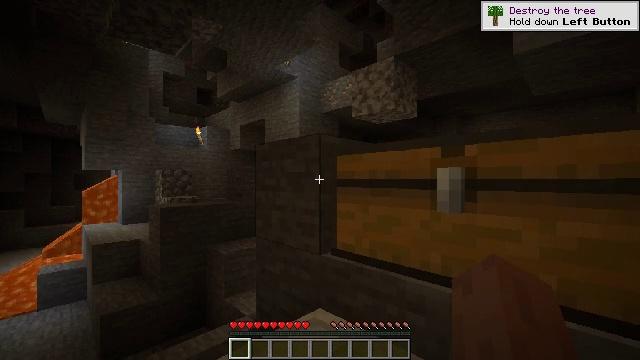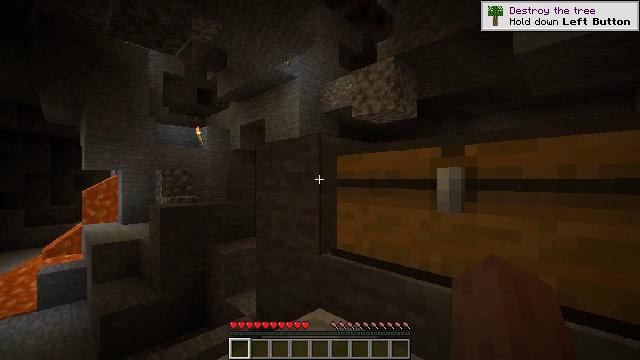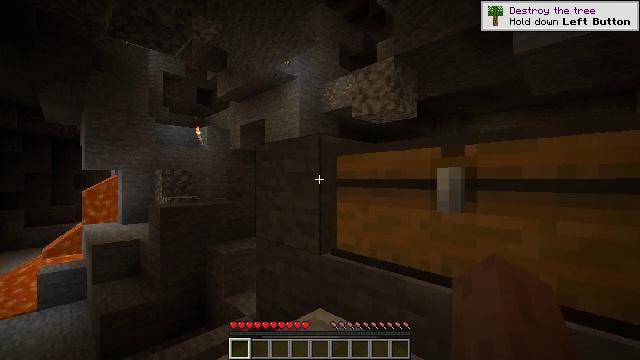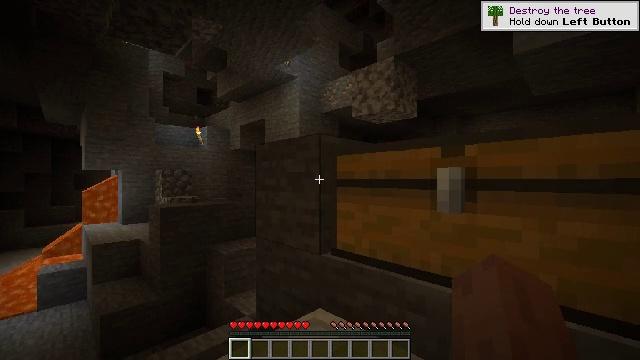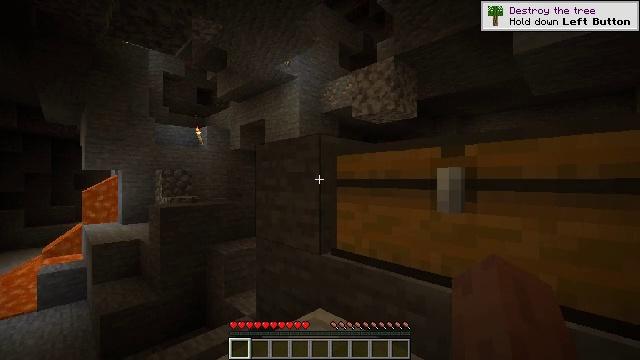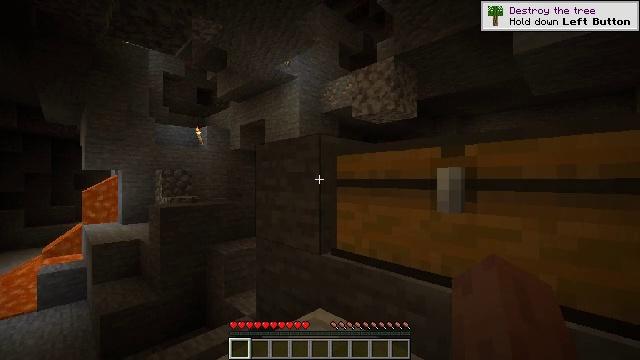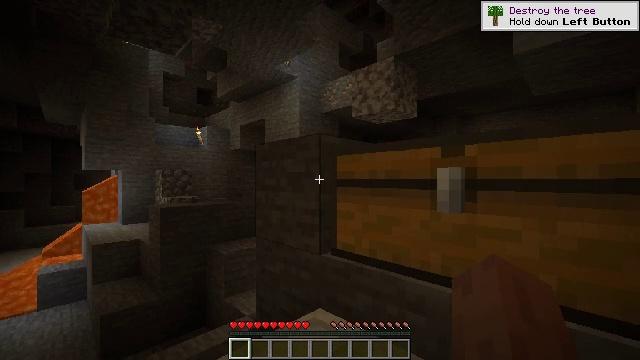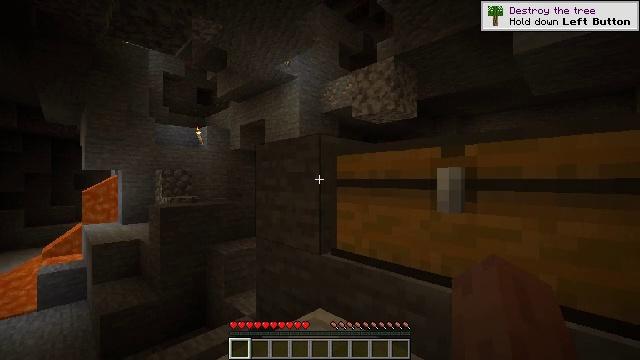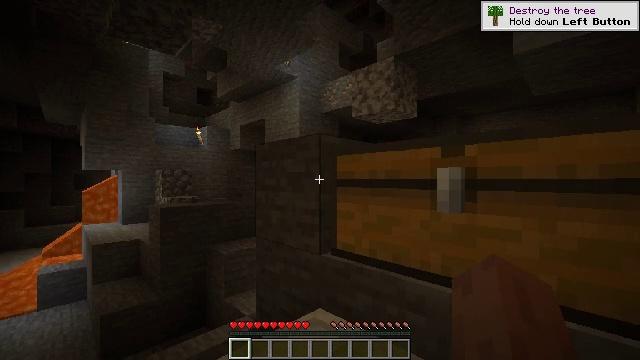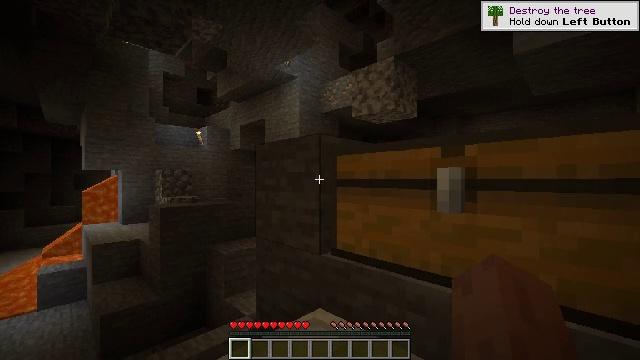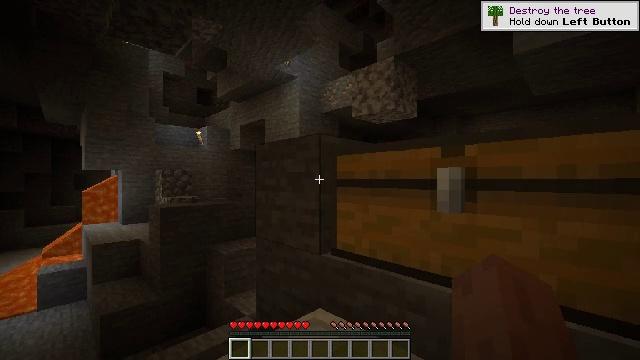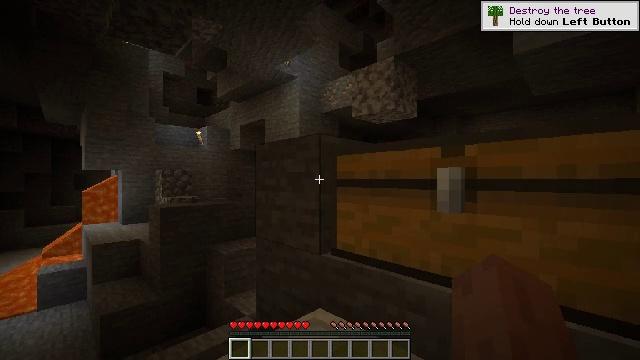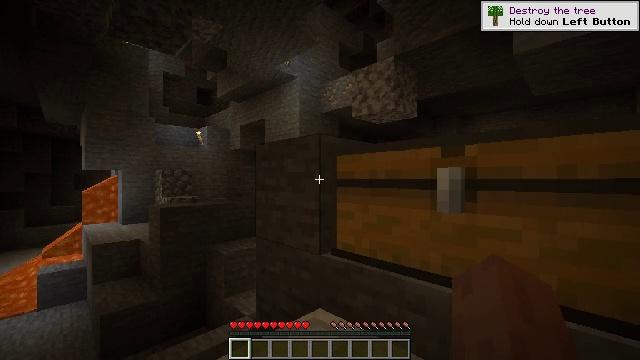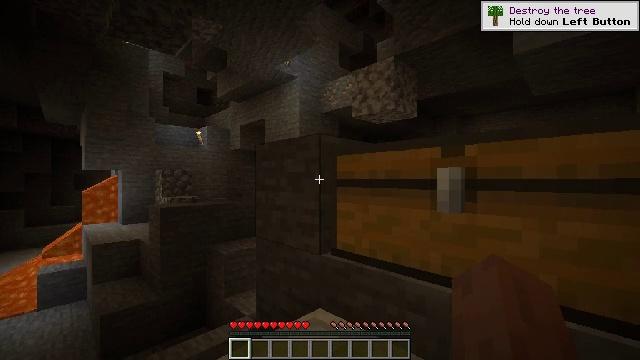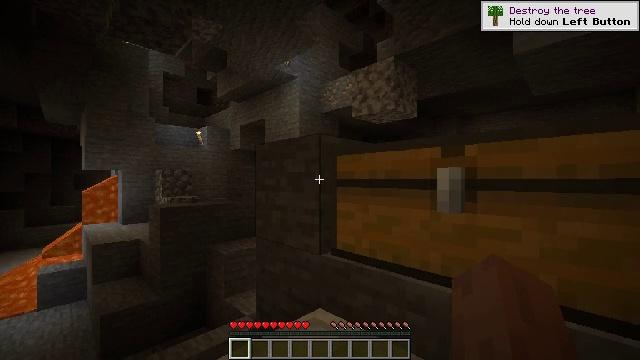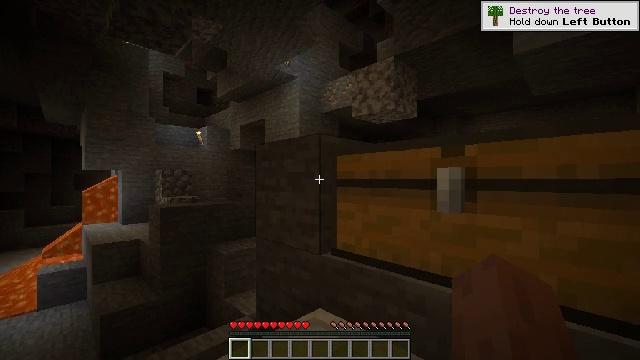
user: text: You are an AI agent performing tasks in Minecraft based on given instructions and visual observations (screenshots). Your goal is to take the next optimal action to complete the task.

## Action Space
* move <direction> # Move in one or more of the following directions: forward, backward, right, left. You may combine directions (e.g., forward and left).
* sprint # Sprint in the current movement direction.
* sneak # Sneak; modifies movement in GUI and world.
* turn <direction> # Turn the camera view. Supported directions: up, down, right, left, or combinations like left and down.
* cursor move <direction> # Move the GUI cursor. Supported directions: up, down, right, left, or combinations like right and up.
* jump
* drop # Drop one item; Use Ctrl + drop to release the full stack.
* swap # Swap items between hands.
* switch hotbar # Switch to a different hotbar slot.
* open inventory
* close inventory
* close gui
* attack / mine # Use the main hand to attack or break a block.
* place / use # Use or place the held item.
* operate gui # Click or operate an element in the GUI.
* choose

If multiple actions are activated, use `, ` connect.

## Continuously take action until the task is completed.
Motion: motion action
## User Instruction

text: Use iron ingots to craft iron leggings at the crafting table.
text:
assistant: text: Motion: no_op
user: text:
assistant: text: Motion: no_op
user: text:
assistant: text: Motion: no_op
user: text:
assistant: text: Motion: no_op
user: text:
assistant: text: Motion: no_op
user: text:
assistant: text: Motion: no_op
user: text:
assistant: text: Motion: no_op
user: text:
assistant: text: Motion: no_op
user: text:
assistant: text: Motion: no_op
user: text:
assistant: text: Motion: no_op
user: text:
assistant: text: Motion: no_op
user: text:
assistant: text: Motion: no_op
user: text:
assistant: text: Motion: no_op
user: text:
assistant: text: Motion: no_op
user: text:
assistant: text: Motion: no_op
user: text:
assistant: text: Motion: no_op
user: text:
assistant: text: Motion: no_op
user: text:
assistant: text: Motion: no_op
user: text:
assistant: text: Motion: no_op
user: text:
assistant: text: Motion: no_op
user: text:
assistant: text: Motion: no_op
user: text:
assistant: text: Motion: no_op
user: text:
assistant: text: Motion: no_op
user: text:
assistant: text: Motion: no_op
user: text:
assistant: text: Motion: no_op
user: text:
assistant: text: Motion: no_op
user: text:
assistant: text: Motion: no_op
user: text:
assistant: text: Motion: no_op
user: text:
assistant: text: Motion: no_op
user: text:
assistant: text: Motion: no_op